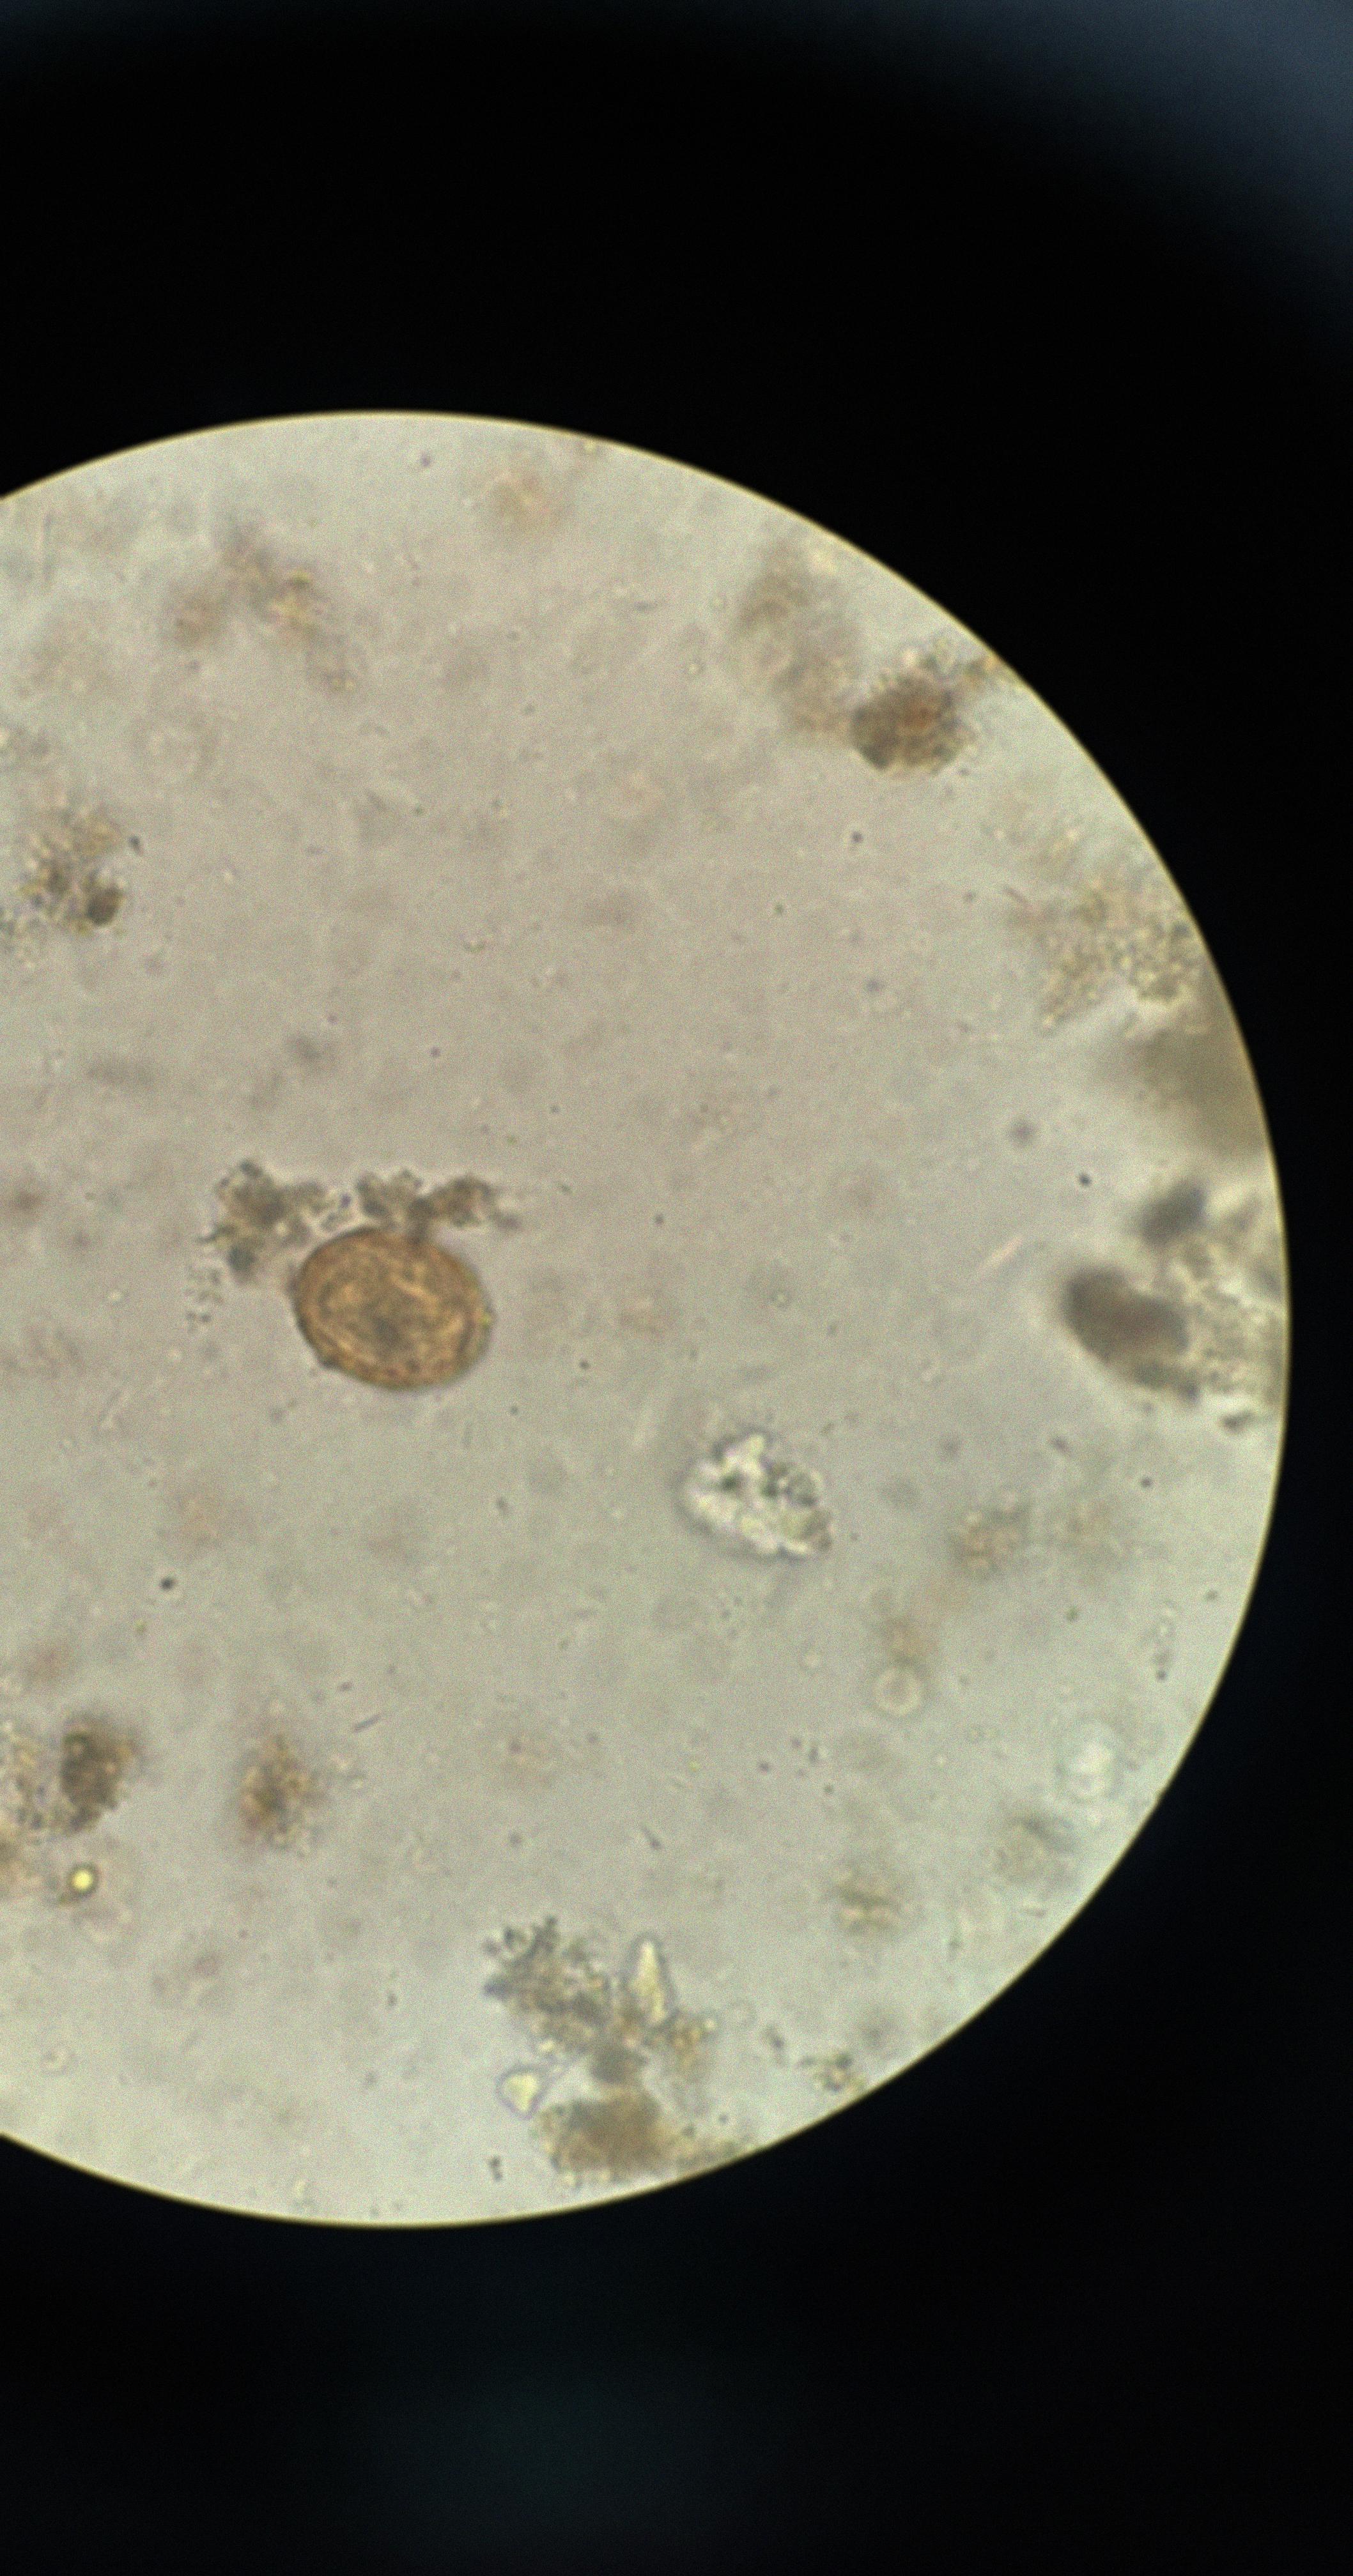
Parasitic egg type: Ascaris lumbricoides